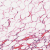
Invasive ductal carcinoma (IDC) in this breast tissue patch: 0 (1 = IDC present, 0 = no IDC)